Aerial crown-view tile of a tropical tree (Barro Colorado Island, Panama), acquired 20250317:
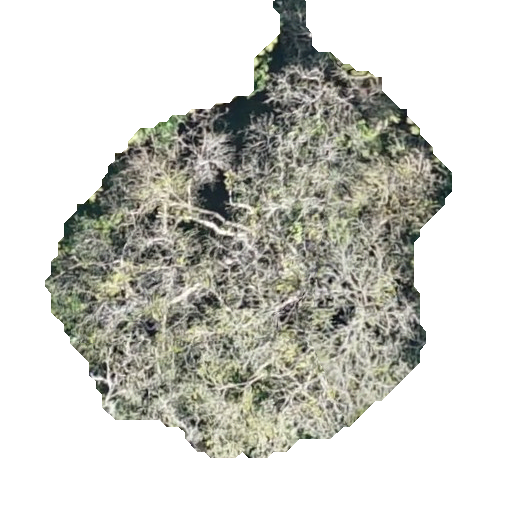
Species: Apeiba membranacea
GBIF accepted scientific name: Apeiba membranacea
Crown area: 171.702 m²